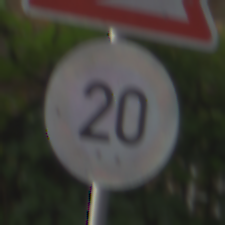
Verkehrszeichen: Geschwindigkeit20
Zusatzzeichen oben: FlugbetriebRechts
Umgebung: Outdoor, Urban
Tageszeit: MorningAfternoon
Wetter: Overcast
Licht: Natural
Jahreszeit: NotSpecified
Kontrast: LowContrast